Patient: sex M, age 31
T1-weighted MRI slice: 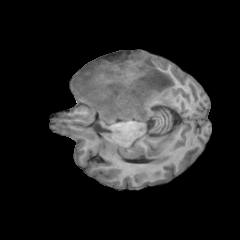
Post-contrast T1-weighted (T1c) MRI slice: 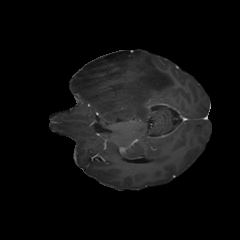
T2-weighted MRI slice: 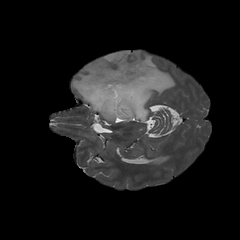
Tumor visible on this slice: yes
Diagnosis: Astrocytoma, IDH-mutant
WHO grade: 3